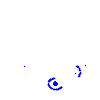
Particle: electron